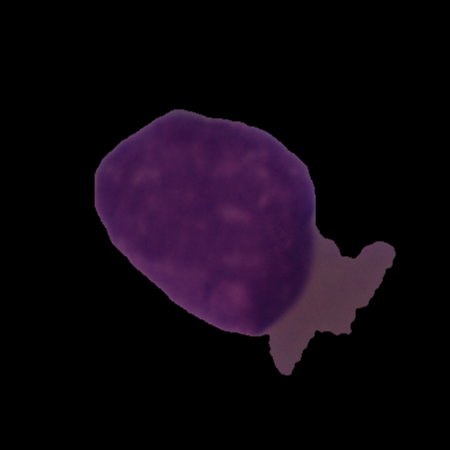
Label: cancer